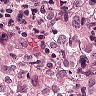
Metastatic tissue present: yes